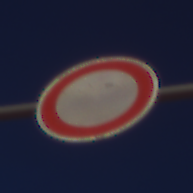
Verkehrszeichen: VerbotFahrzeugeAllerArt
Umgebung: Outdoor, Urban
Tageszeit: Night
Wetter: PartlyCloudy
Licht: Artificial
Jahreszeit: NotSpecified
Kontrast: HighContrast